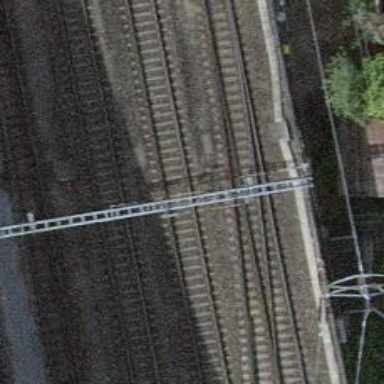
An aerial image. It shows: Single-track electrified railway with contact line.